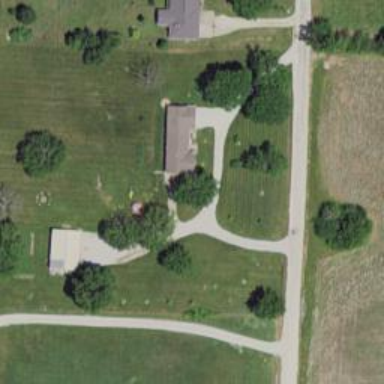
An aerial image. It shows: Driveway leading to service road.